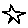
Label: star